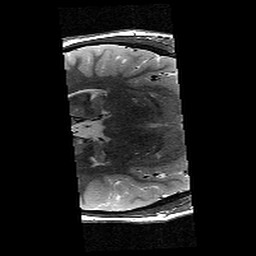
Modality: T2w
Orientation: axial
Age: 11
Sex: female
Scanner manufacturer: siemens
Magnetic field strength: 3 T
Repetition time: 9.23 s
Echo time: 0.067 s